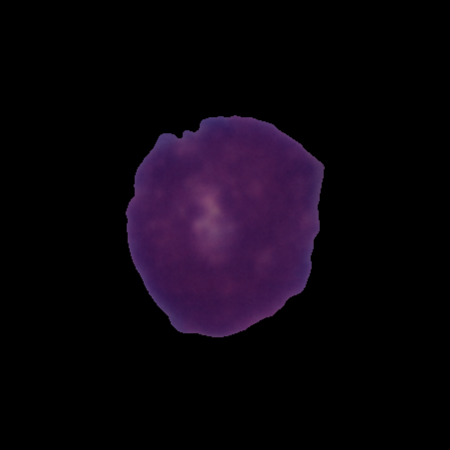
Label: cancer